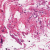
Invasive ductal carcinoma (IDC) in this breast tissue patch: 0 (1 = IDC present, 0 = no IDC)